Question: I am using the Zoomable Pack Layout provided on the D3 website: <URL>

All labels of the circles are displayed when the layout is displayed.
The problem is that for small circles which are close together, the labels overlap. I would like to know if there is a way to hide the overlapping text of the labels?
I have read about "foreignobject", but if this is the answer, I am not sure how and where to incorporate it in the code.
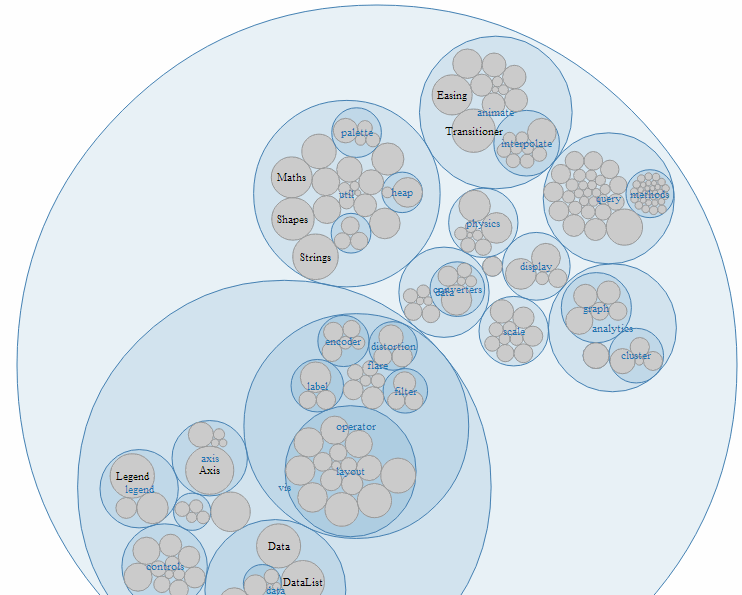
Answer: You could restrict the display of text based on either the level of the hierarchy, the radius of the circle or a combination of both. Both are in the pack output. Use titles for hover detail.